Question: I have a class that is a subclass of UITabBarController which contains 4 child viewControllers. I've added a button similar to RedLaser, Instagram, Path, DailyBooth, and other apps. Mine is like the top example here:

This button calls a method in the TabBarController which presents a modal viewController. When it's dismissed, the NavigationControllers in the currently selected viewController starts to behave strangely. The pop animation is all messed up and other small bugs happen until you select another tab on the tabBar. Then the animations are fine until the viewController is presented again.
I'm sure it's because I'm dismissing it incorrectly, but I'm not sure how this is to be done.
this is my code in the TabBarController:
'''
-(void)showScanner {
ZBarReaderViewController *reader = [[ZBarReaderViewController alloc] init];
reader.readerDelegate = self;
reader.supportedOrientationsMask = ZBarOrientationMaskAll;
ZBarImageScanner *scanner = reader.scanner;
[scanner setSymbology:ZBAR_I25
config:ZBAR_CFG_ENABLE
to:0];
[scanner setSymbology:ZBAR_QRCODE
config:ZBAR_CFG_ENABLE
to:0];
[reader setModalTransitionStyle:UIModalTransitionStyleCoverVertical];
[self presentModalViewController:reader
animated:YES];
[reader release];
//[self playBeep];
}
-(void)imagePickerController:(UIImagePickerController *)picker didFinishPickingMediaWithInfo:(NSDictionary *)info {
id<NSFastEnumeration> results = [info objectForKey:ZBarReaderControllerResults];
ZBarSymbol *symbol = nil;
for (symbol in results)
break;
NSString *barcode = symbol.data;
UINavigationController *searchNavController = [[self viewControllers] objectAtIndex:1];
WLSearchViewController *searchVC = [searchNavController.viewControllers objectAtIndex:0];
// WLSearchViewController *searchVC = [[self viewControllers] objectAtIndex:1];
//[searchNavController popToRootViewControllerAnimated:NO];
[self setSelectedViewController:searchNavController];
[self dismissModalViewControllerAnimated:YES];
[self playBeep];
[searchVC handleSearchForTerm:barcode];
}
-(void)imagePickerControllerDidCancel:(UIImagePickerController *)picker {
[self dismissModalViewControllerAnimated:YES];
}
'''
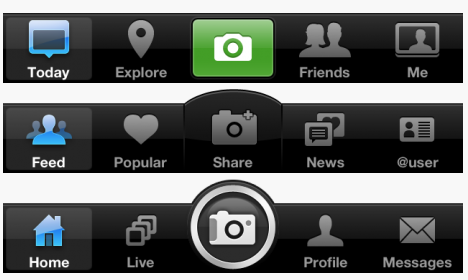
Answer: Found what was wrong, figured I'd post this to help anyone else who's facing this.
I had overridden a viewDidAppear:animated: in my tabBarController but I didn't call '[super viewDidAppear:animated:]'
Added that and everything was better!